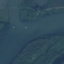
Land use / land cover class: River